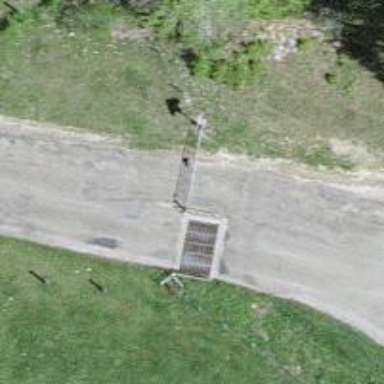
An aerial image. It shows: Cattle grid barrier.